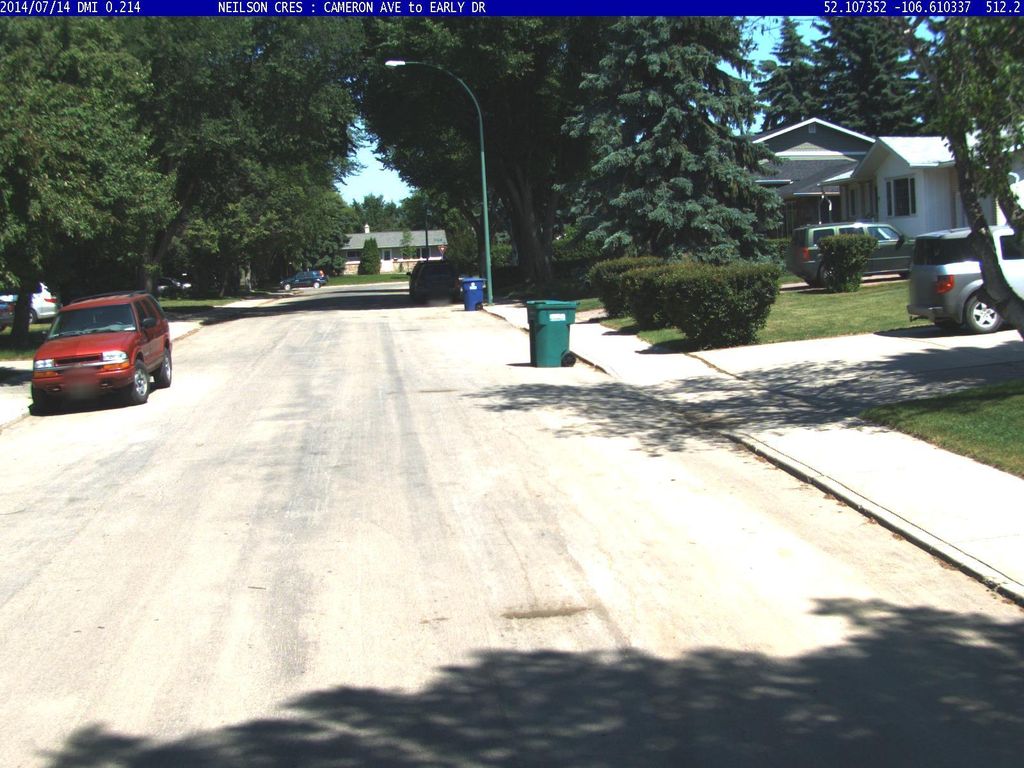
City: saskatoon